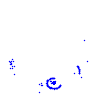
Particle: proton